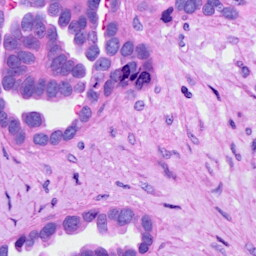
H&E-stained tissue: Ovarian